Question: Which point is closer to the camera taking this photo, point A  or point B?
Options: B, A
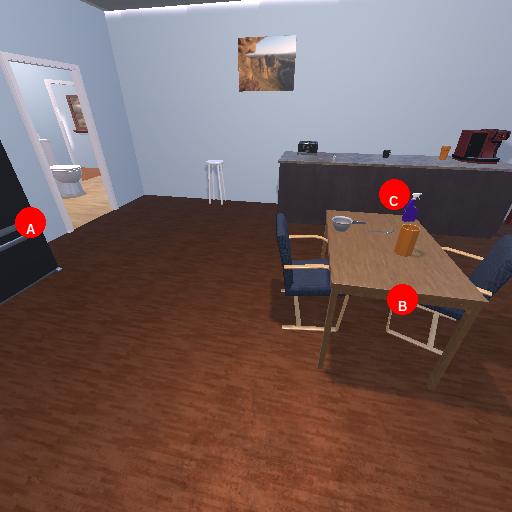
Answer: B